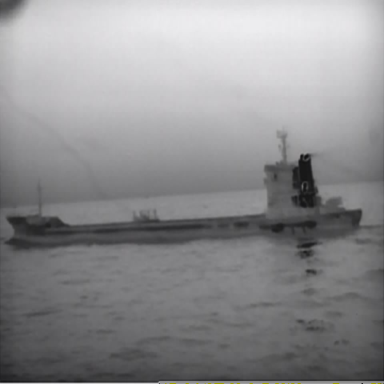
There is a liner in the infrared image.